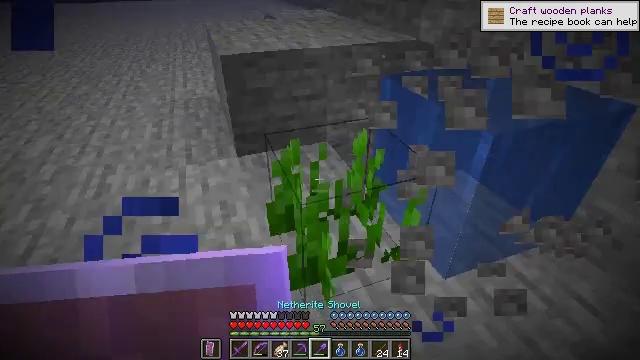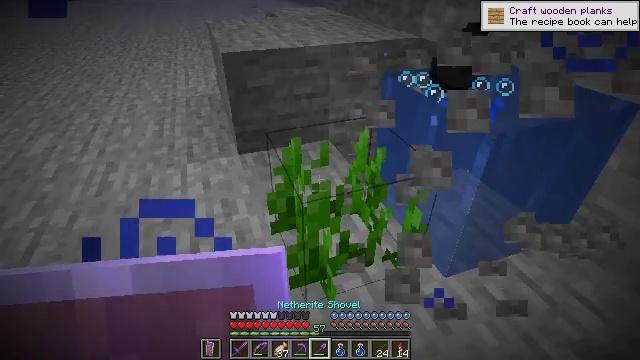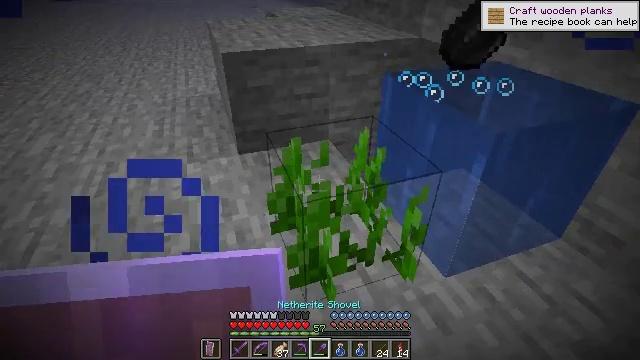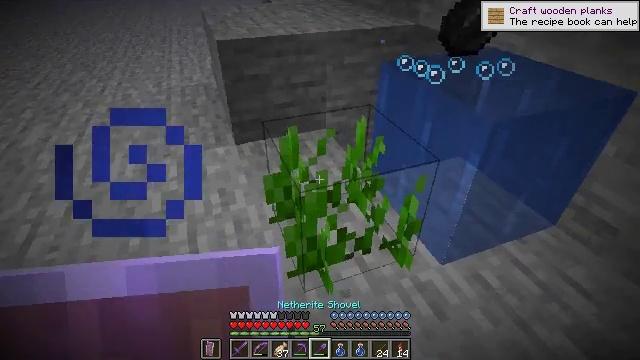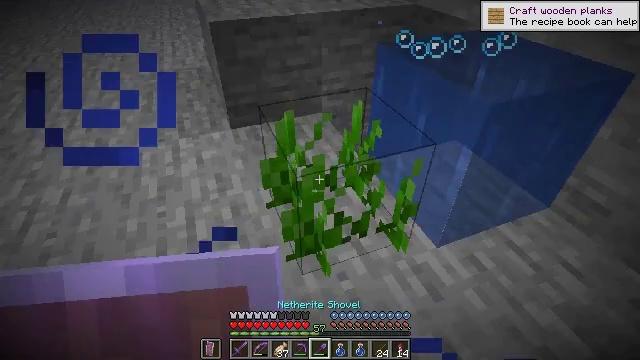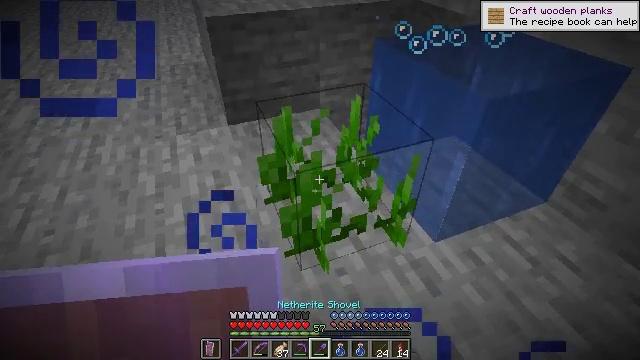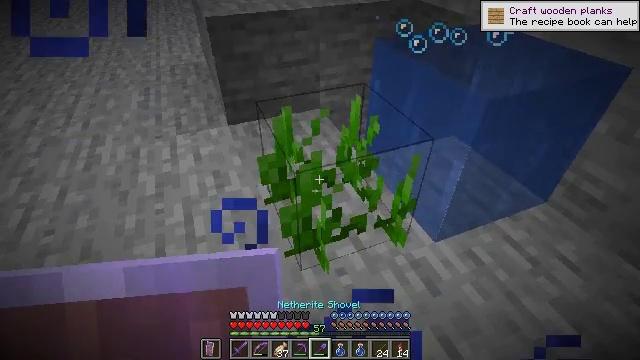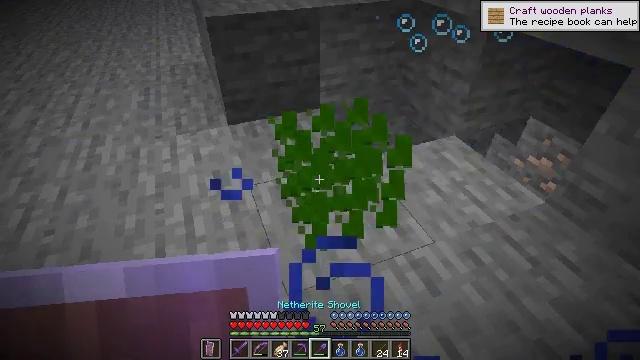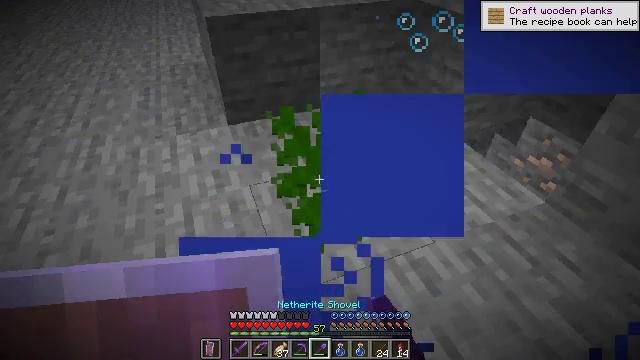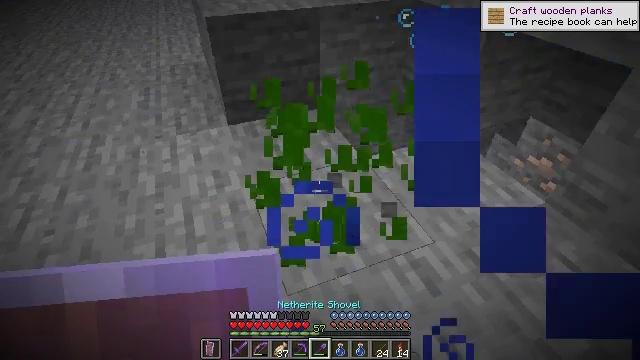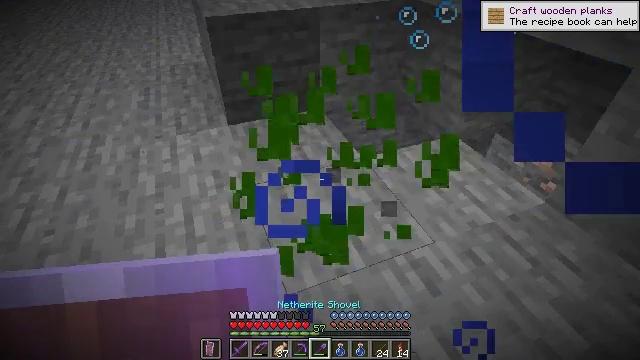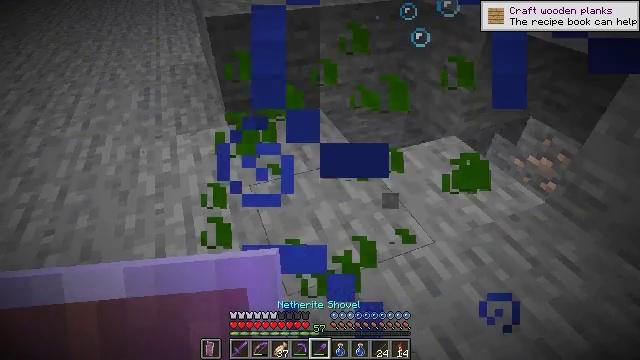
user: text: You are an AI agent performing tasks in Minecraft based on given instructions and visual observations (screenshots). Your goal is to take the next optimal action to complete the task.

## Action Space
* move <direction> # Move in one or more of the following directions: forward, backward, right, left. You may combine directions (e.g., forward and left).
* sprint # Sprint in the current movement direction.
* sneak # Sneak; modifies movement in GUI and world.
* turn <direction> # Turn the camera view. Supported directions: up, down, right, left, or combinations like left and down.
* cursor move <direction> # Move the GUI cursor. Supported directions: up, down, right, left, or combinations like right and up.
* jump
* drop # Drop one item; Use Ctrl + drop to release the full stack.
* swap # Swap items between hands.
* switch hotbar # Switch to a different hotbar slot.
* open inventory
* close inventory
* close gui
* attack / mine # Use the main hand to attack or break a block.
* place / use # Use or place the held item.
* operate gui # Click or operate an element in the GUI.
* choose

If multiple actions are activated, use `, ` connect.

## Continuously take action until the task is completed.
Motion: motion action
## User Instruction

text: Mine seagrass underwater.
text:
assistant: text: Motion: no_op
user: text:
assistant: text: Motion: no_op
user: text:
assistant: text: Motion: turn down
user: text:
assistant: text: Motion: turn down
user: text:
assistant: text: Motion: no_op
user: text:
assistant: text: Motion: no_op
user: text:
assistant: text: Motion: attack / mine
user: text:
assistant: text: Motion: attack / mine
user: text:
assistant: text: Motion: attack / mine
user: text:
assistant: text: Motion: no_op
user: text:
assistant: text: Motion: no_op
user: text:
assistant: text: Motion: no_op